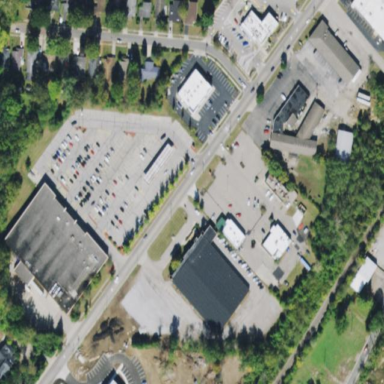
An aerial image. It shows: Retail area.